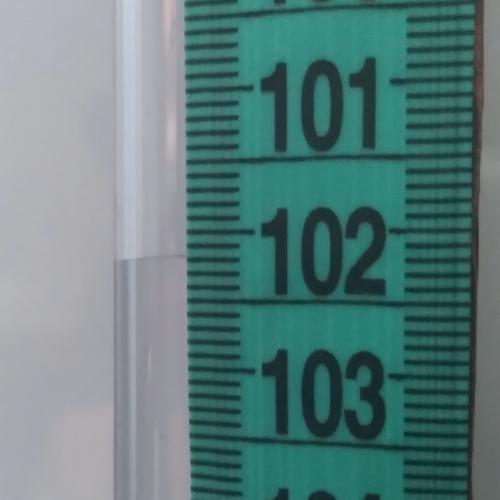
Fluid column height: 102.2 cm